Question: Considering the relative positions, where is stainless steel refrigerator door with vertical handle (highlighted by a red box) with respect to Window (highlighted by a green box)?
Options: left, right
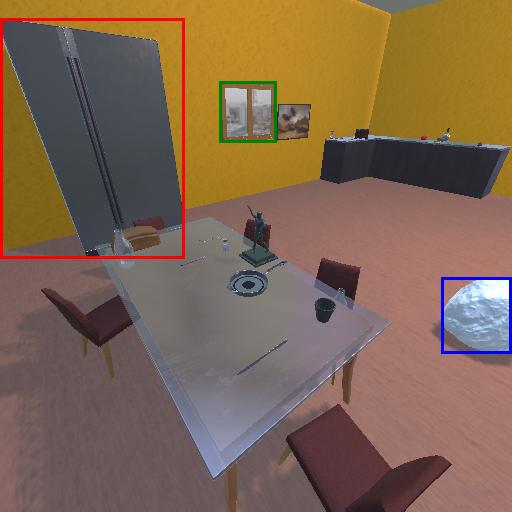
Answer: left